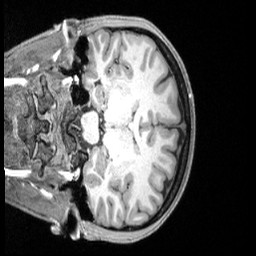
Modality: T1w
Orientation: coronal
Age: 30
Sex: female
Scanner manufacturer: siemens
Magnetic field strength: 3 T
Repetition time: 2.4 s
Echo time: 0.00228 s